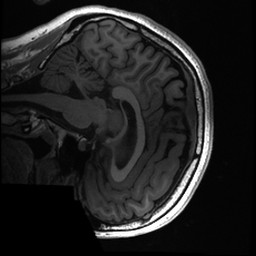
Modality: T1w
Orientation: sagittal
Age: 31
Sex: female